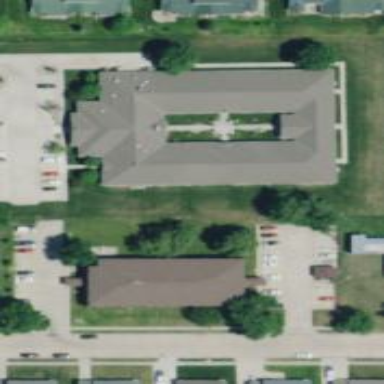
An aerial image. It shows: Nursing home.